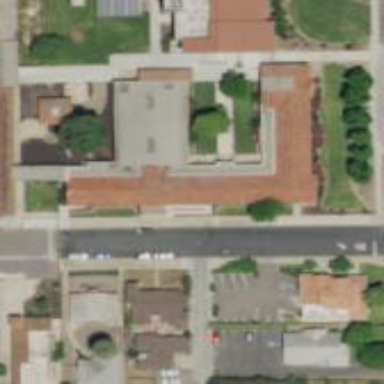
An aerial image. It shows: School building.